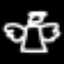
Label: angel